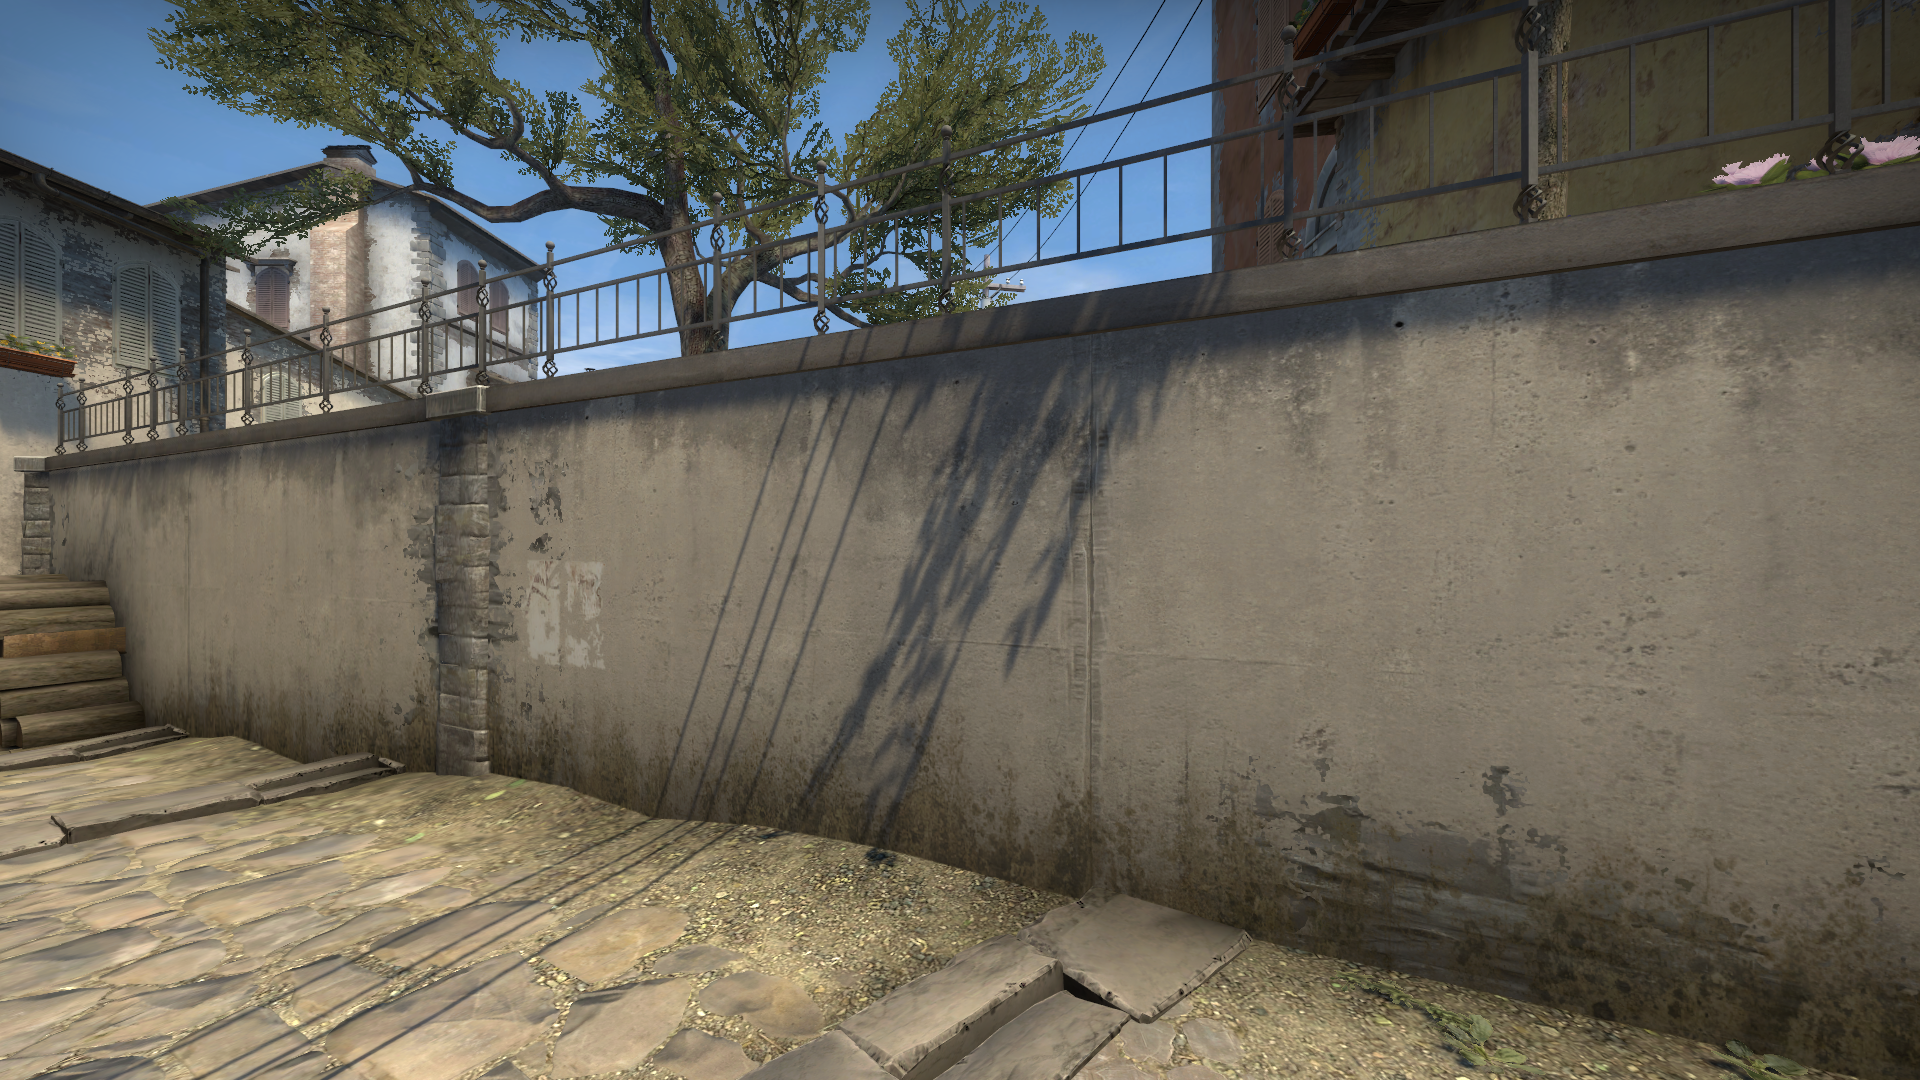
Map: de_inferno